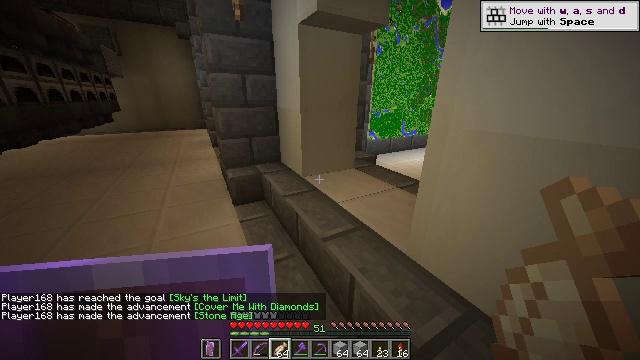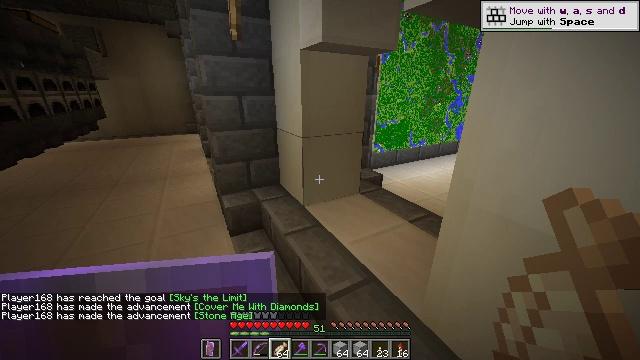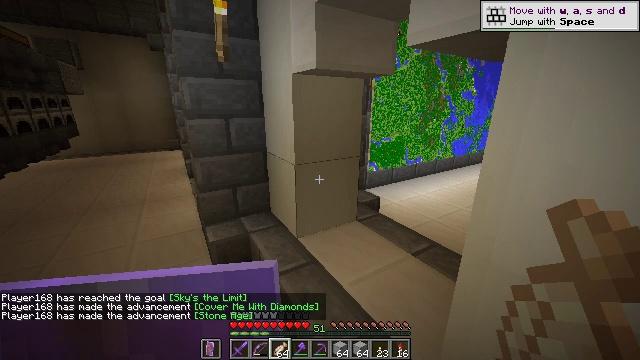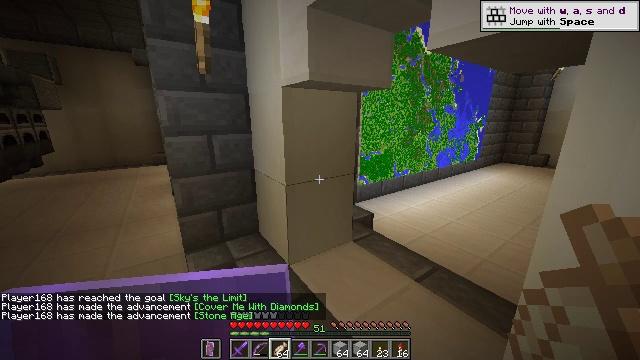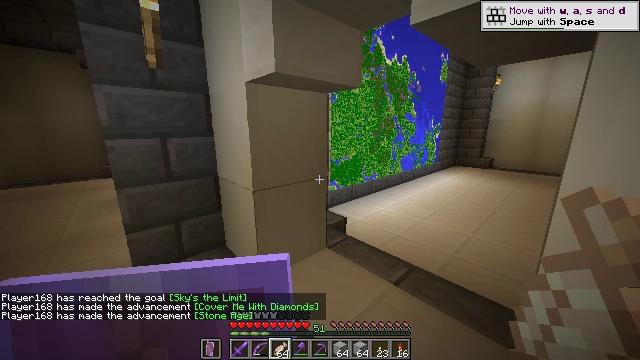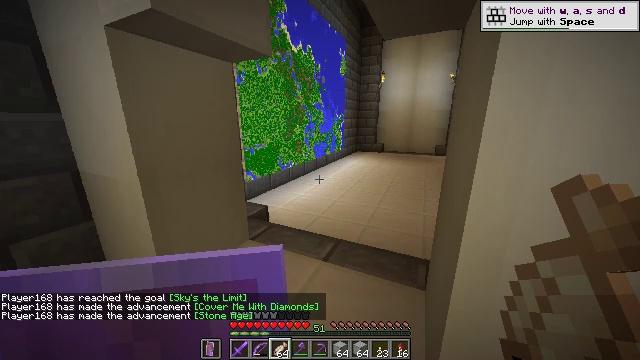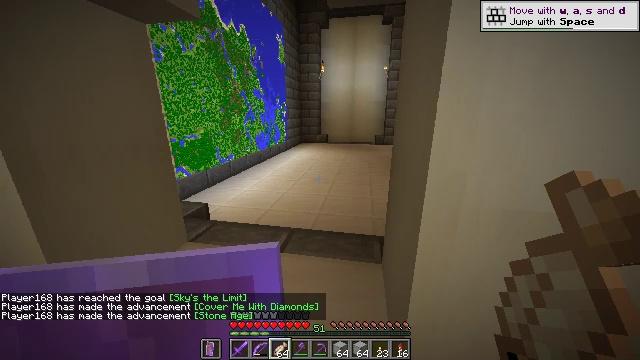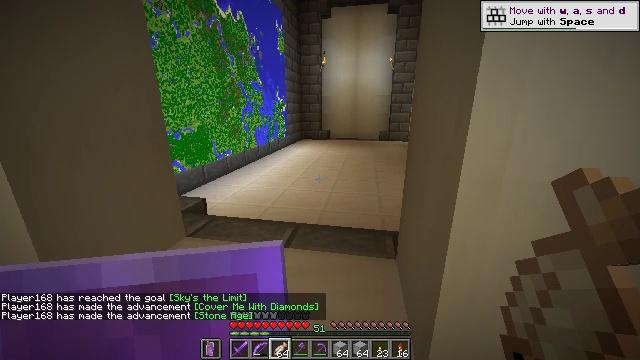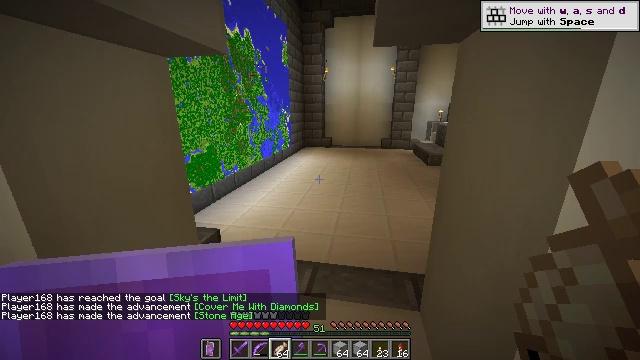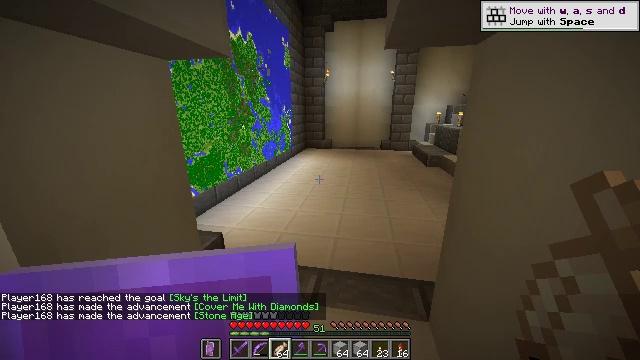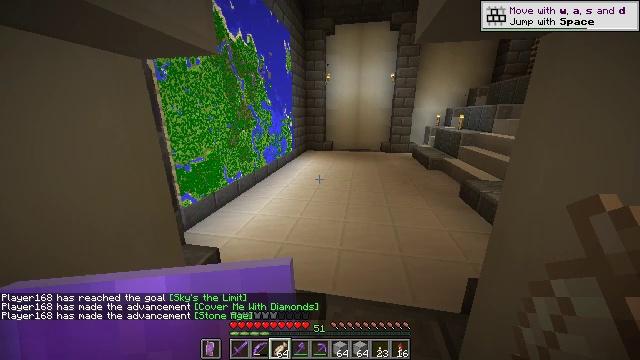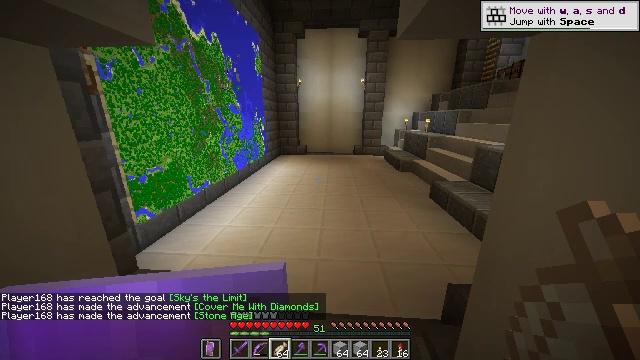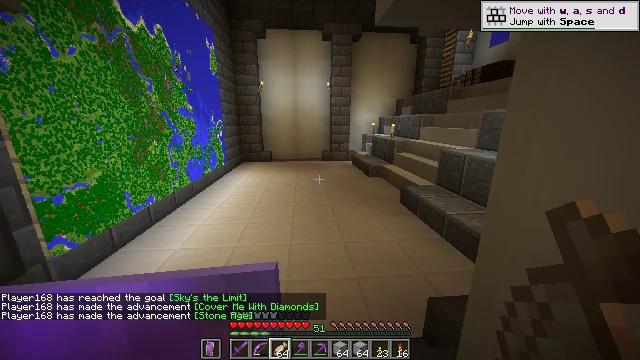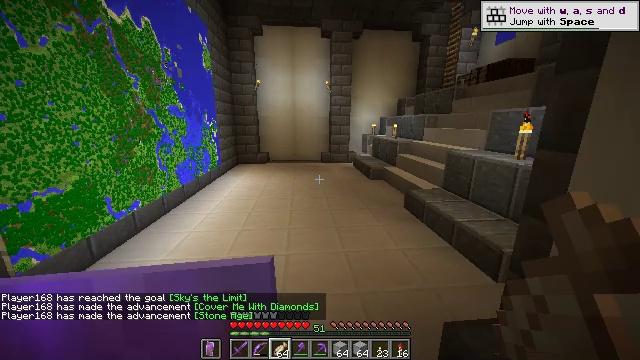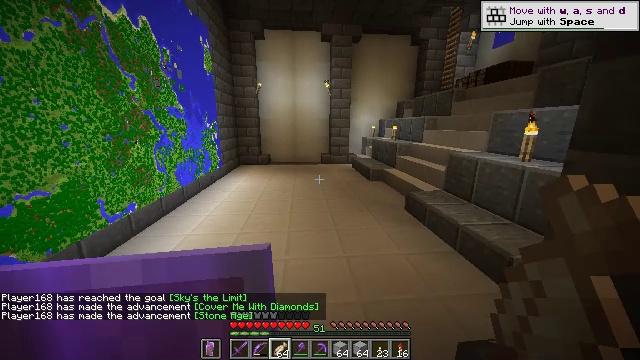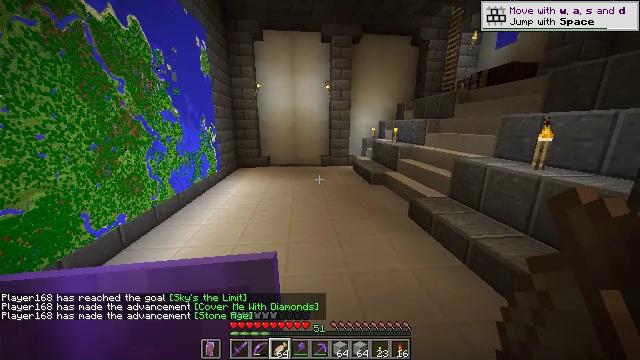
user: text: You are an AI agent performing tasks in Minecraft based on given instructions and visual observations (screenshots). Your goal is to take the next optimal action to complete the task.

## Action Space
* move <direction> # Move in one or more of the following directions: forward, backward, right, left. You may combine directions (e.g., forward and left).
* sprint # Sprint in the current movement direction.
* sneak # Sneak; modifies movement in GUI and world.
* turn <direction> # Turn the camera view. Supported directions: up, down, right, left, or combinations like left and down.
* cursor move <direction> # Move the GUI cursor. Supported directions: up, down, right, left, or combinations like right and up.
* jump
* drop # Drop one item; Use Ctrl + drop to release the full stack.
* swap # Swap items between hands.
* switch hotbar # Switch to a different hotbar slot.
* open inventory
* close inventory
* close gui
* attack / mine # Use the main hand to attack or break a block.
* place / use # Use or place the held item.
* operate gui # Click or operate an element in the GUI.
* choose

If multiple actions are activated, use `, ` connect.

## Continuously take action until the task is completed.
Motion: motion action
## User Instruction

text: Open the crafting table to craft a smooth stone slab.
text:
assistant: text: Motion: move forward, sprint
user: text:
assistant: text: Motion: move forward, sprint, turn right and up
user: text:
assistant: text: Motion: move forward, sprint, turn right and up
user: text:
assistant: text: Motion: move forward, sprint, turn right and up
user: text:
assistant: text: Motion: move forward, sprint, turn right and down
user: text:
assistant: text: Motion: move forward, sprint, turn right and down
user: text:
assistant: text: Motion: move forward, sprint
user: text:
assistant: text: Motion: move forward, sprint
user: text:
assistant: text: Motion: move forward, sprint
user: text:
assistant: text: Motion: move forward, sprint
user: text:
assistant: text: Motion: move forward, sprint, turn right
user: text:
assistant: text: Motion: move forward, sprint, turn right and up
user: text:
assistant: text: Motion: move forward, sprint
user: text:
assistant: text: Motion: move forward, sprint
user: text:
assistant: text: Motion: move forward, sprint, jump
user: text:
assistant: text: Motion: move forward, sprint, turn right and up, jump
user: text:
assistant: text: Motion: move forward, sprint, turn right and up, jump
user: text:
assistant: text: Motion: move forward, sprint
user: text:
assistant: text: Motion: move forward, sprint
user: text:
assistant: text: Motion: move forward, sprint
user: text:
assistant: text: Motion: move forward, sprint
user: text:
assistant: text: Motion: move forward, sprint, turn right and up
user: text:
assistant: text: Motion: move forward, sprint, turn right and up
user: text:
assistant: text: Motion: move forward, sprint, turn right and up, jump
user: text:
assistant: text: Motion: move forward, sprint, turn right, jump
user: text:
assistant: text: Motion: move forward, sprint, turn right, jump
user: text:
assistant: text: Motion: move forward, sprint, turn right, jump
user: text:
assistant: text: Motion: move forward, sprint, turn right and up, jump
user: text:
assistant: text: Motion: move forward, sprint
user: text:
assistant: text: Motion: move forward, sprint